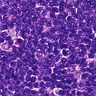
Metastatic tissue present: no